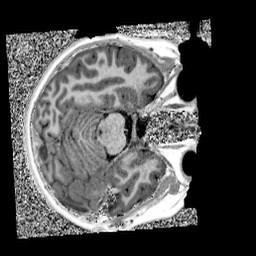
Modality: UNIT1
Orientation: axial
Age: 11
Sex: male
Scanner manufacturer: siemens
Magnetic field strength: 3 T
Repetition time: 4 s
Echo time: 0.00299 s